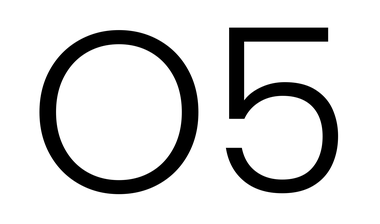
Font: Poppins-Light